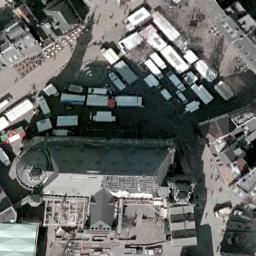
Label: church